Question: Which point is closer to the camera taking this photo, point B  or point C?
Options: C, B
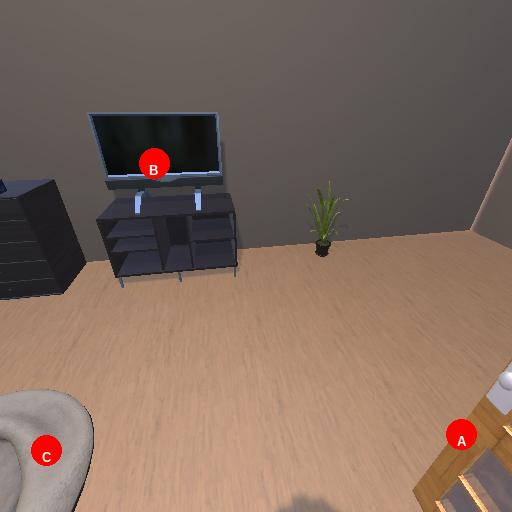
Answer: C